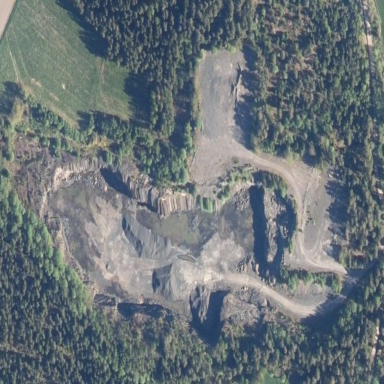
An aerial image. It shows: Quarry area.